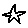
Label: star